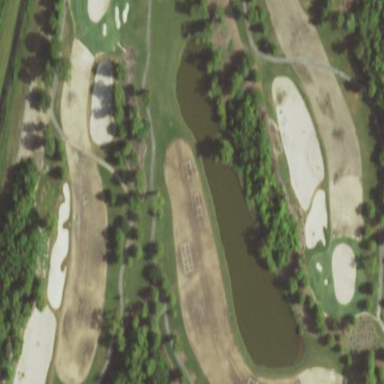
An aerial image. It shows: Grassy area designated as golf fairway.